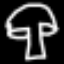
Label: mushroom